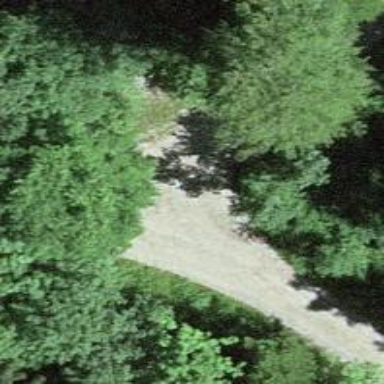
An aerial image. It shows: Gravel track with grade2 quality.